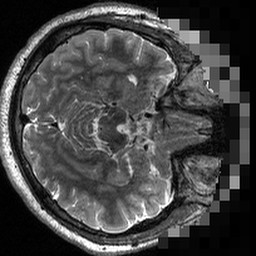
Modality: T2w
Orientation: axial
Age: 25
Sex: male
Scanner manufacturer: siemens
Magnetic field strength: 3 T
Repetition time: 3.39 s
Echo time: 0.39 s